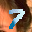
Label: 7